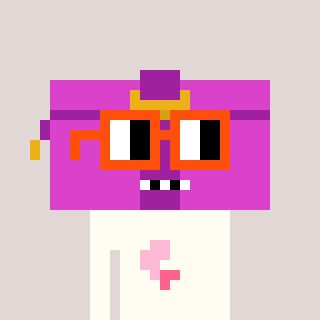
a pixel art character with square orange glasses, a clutch-shaped head and a grayscale-colored body on a warm background